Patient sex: M
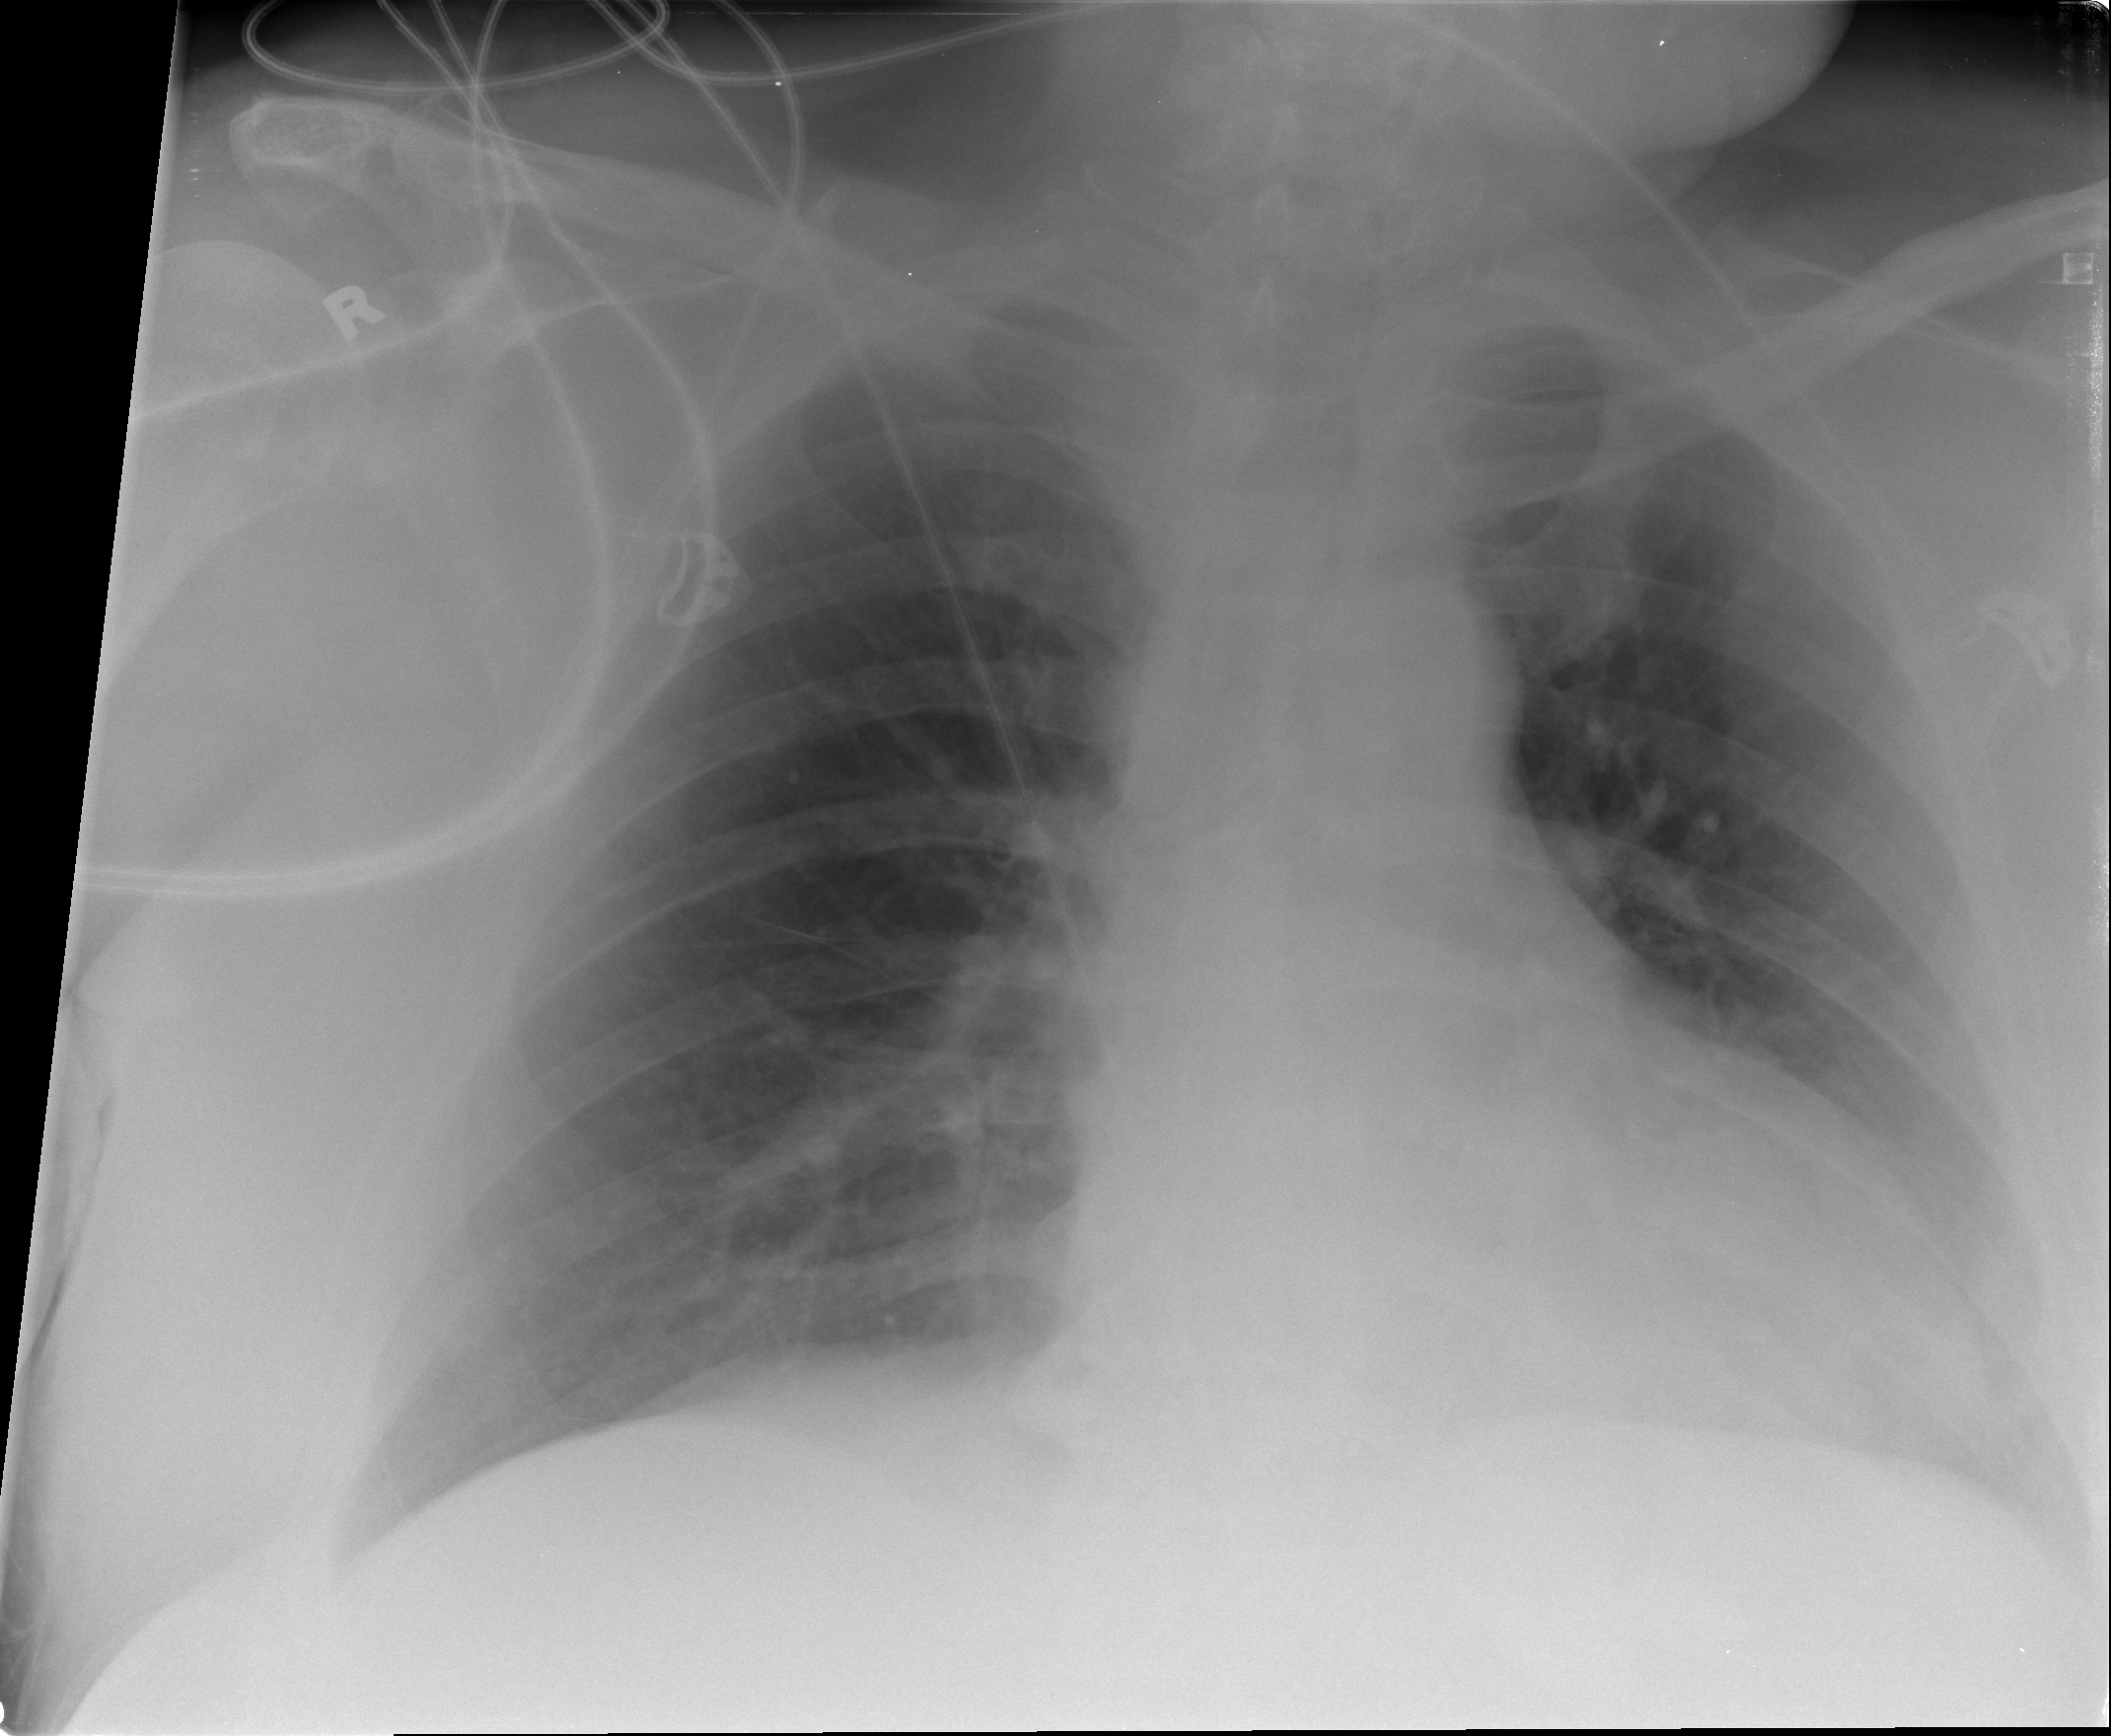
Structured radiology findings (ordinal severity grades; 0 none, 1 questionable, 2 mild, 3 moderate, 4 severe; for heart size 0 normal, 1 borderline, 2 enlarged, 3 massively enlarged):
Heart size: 2
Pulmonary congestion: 2
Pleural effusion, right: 0
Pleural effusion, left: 2
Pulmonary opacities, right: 0
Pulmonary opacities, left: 2
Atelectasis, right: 0
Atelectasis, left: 2